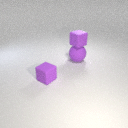
small purple rubber cube above large purple rubber sphere